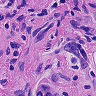
Metastatic tissue present: yes